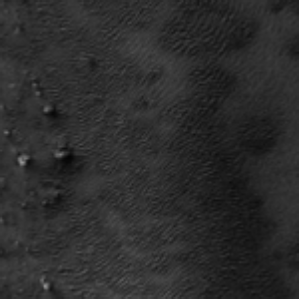
Label: frost